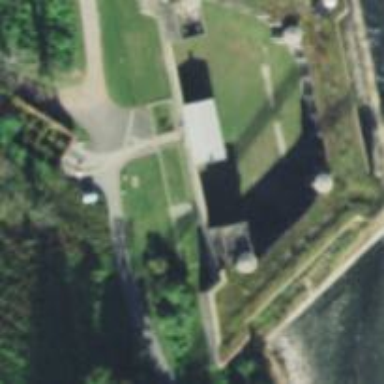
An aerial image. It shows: Military historic site.